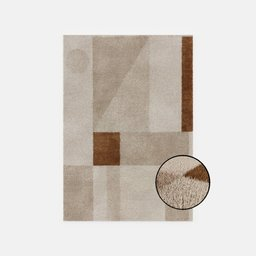
Label: decoration